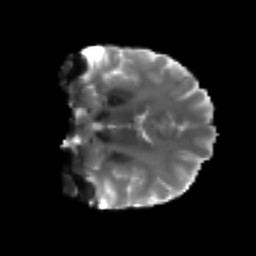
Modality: T2w
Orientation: coronal
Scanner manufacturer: siemens
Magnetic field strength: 3 T
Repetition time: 3.6 s
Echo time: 0.092 s